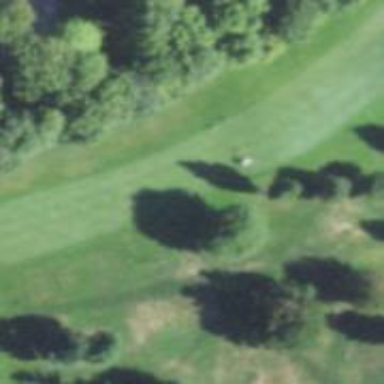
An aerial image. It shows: Golf hole.